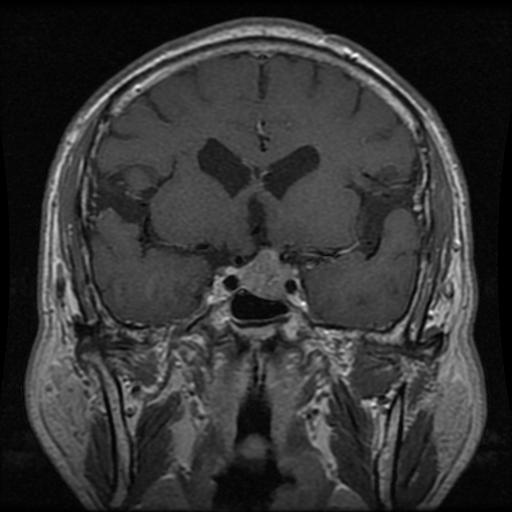
Label: pituitary